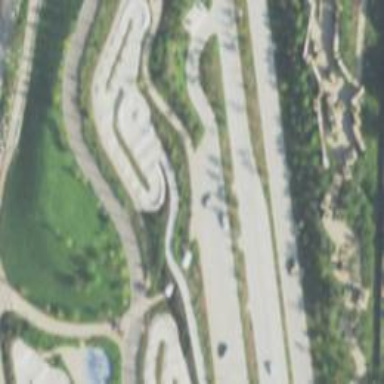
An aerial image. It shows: BMX track on designated pitch land for leisure.